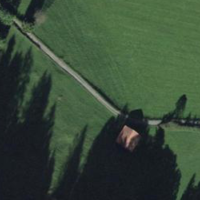
EUNIS habitat code: 24
Species observed at this site:
Primula veris
Cardamine pratensis